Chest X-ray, PA view. Patient: 57 years old, sex M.
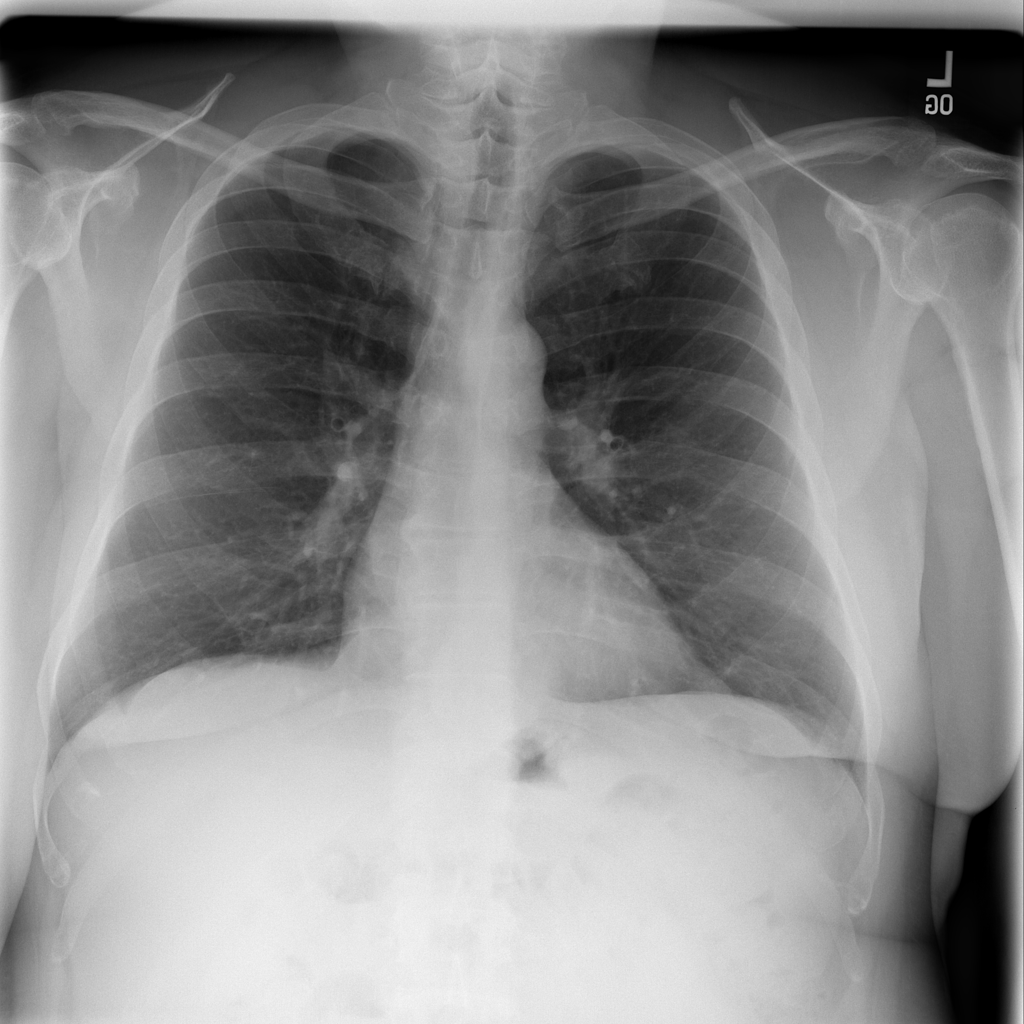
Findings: Infiltration